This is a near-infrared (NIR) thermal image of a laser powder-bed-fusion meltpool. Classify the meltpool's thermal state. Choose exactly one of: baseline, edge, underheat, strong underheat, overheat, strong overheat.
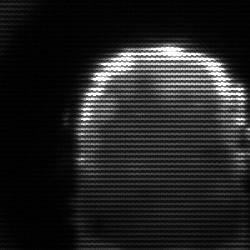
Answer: baseline